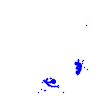
Particle: electron